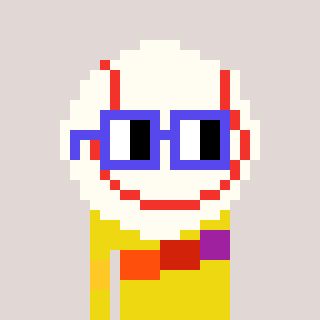
a pixel art character with square blue glasses, a baseball ball-shaped head and a yellow-colored body on a warm background